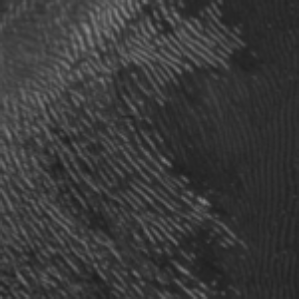
Label: frost